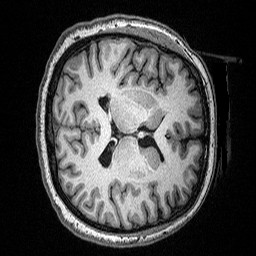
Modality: T1w
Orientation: axial
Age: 25
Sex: female
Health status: healthy
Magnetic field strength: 3 T
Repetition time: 2.53 s
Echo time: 0.00331 s